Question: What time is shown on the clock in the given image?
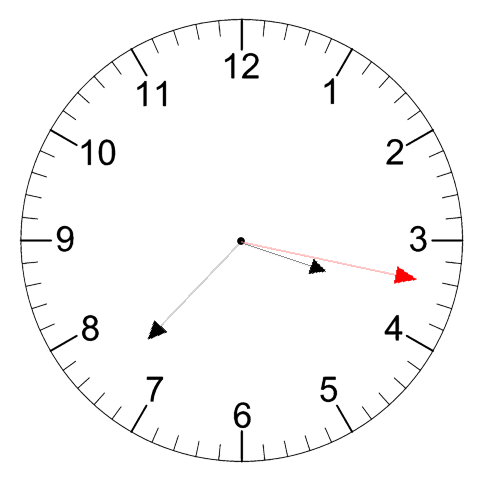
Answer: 03:37:17